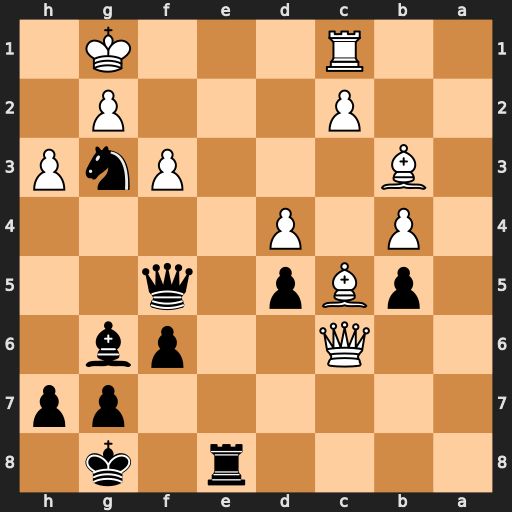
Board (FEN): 4r1k1/6pp/2Q2pb1/1pBp1q2/1P1P4/1B3PnP/2P3P1/2R3K1
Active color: b
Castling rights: -
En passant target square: -
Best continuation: Ne2+ Kh1 Nxc1